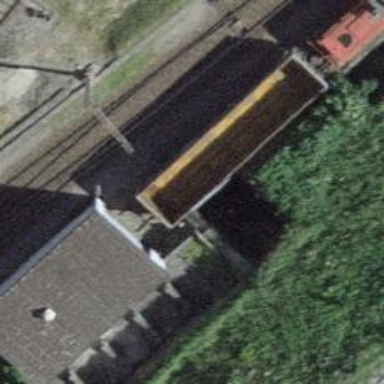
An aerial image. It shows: Railway buffer stop.